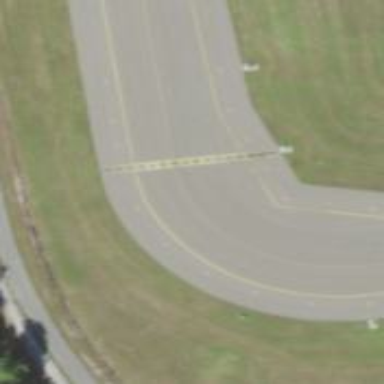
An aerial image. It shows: View of taxiway at the airport.